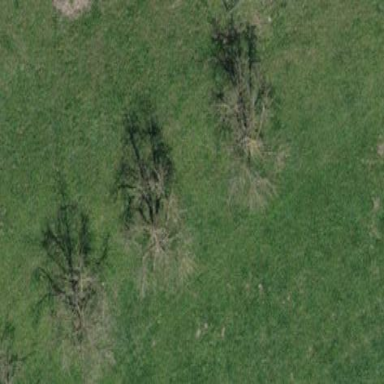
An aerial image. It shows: Orchard.